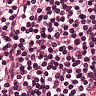
Metastatic tissue present: no